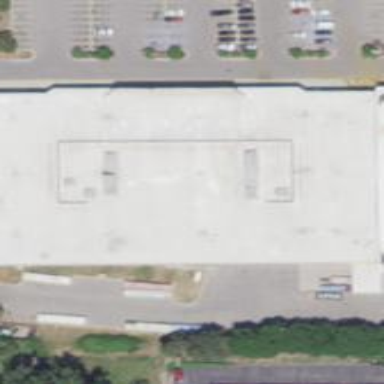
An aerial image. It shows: Retail building that houses department store.